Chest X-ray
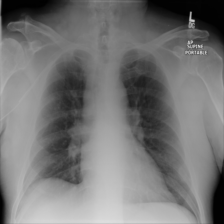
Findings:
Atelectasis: negative
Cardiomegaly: negative
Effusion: negative
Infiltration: negative
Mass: negative
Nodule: negative
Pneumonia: negative
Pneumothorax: negative
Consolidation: negative
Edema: negative
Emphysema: negative
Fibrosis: negative
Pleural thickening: negative
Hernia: negative